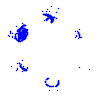
Particle: kaon